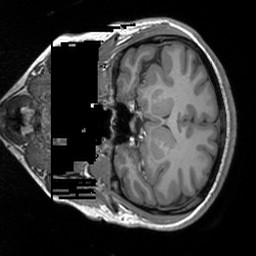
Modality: T1w
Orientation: coronal
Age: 25
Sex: female
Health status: healthy
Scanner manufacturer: siemens
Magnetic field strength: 3 T
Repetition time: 1.9 s
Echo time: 0.00252 s